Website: crate-barrel
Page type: stored-credit-cards
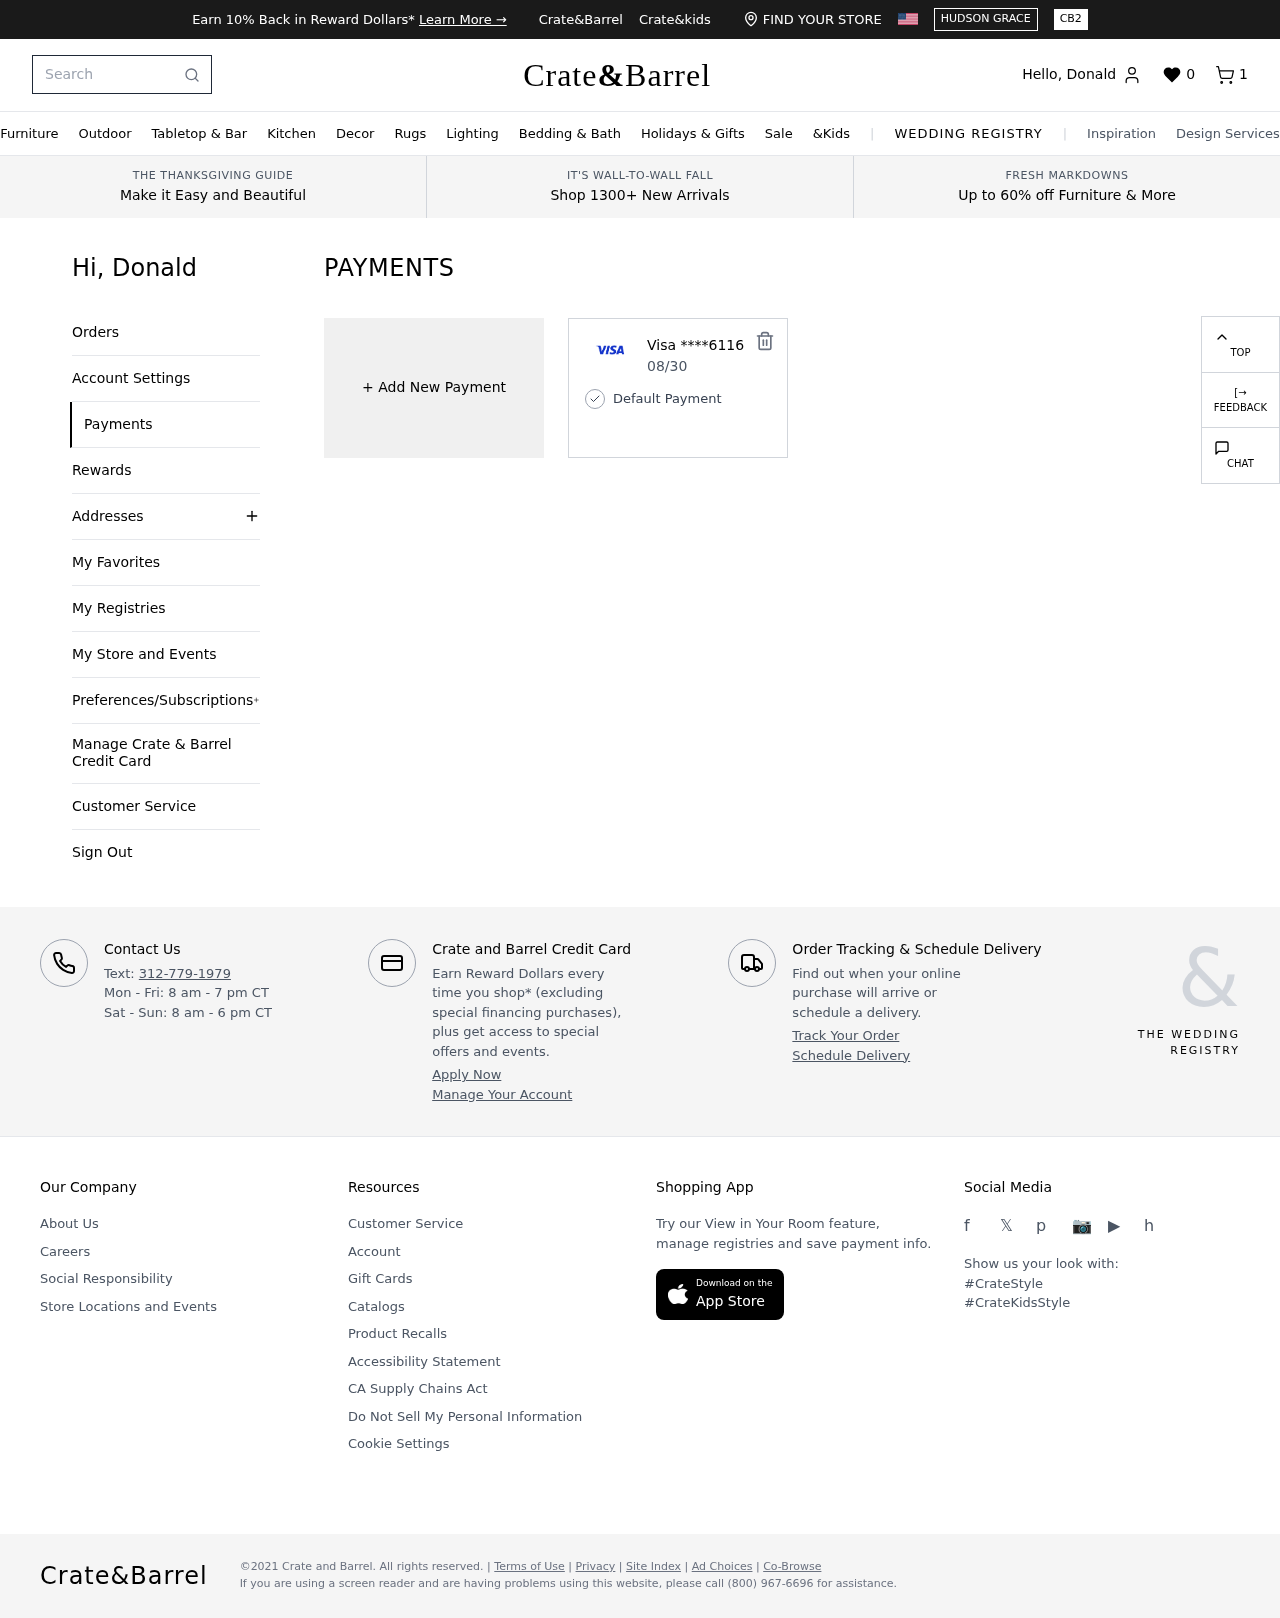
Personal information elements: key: PII_CARD_EXPIRY
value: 08/30
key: PII_CARD_LAST4
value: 6116
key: PII_CARD_TYPE
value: Visa
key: PII_FIRSTNAME
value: Donald
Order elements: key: ORDER_NUM_ITEMS
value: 1
Search elements: key: HEADER_SEARCH
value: Search
Other elements: key: FAVORITES_COUNT
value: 0